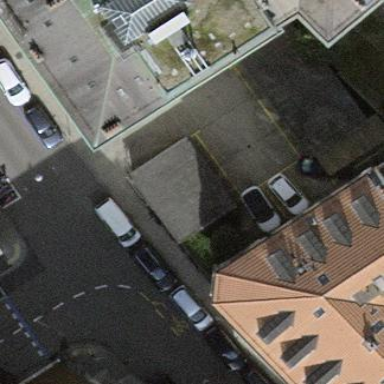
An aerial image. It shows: Service building.